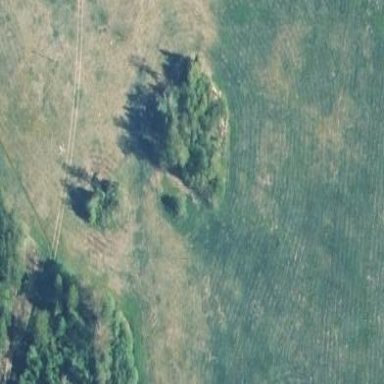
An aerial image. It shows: Forest area.